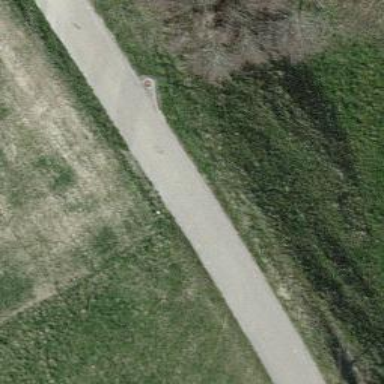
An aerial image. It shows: Asphalt track with grade1 surface.